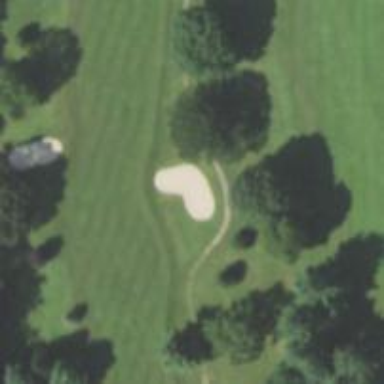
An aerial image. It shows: Path for both roads and golfers.